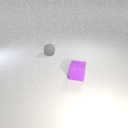
small purple rubber cube in front of small gray rubber sphere